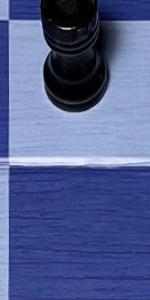
Label: Empty